Aerial crown-view tile of a tropical tree (Barro Colorado Island, Panama), acquired 20250915:
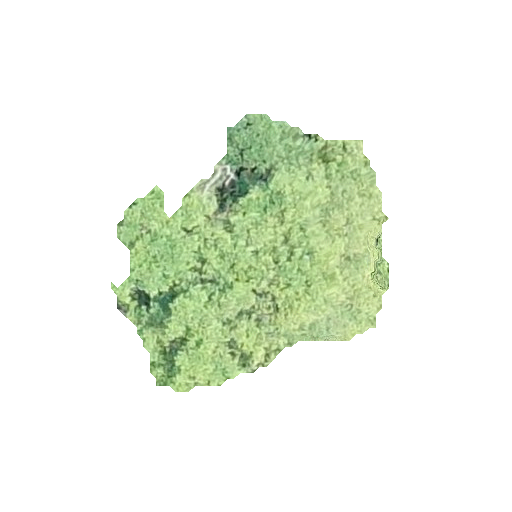
Species: Terminalia amazonia
GBIF accepted scientific name: Terminalia amazonica
Crown area: 74.135 m²